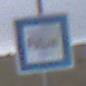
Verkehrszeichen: Polizei
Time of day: SunriseSunset
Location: Outdoor (Nature)
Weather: Overcast
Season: NotSpecified
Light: Natural